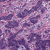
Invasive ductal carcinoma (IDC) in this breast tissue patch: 1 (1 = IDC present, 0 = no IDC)